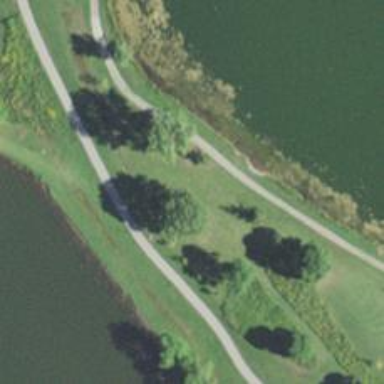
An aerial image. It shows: Disc golf hole.